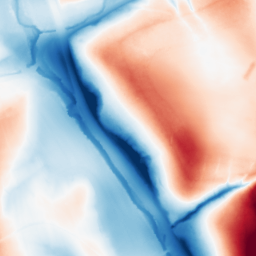
Category: classical
Decomposition family: gaussian_anisotropic
Decomposition parameters: sigma_x: 50
sigma_y: 5
Upsampling method: bilinear
Upsampling parameters: scale: 8
Upsampling scale: 8